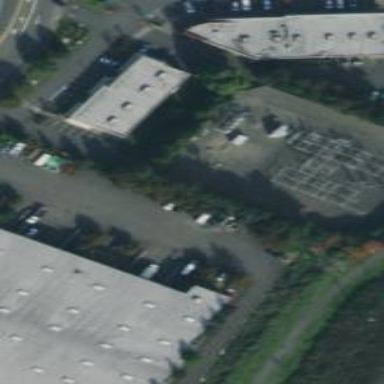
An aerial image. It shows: Distribution level power substation enclosed by wall.